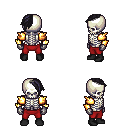
a pixel art fantasy rpg character, male body template, skeleton, gold arm armor, red pants, raven long mohawk hairstyle, metal gloves, black shoes, four views (front, back, left, right), 2x2 character sprite sheet, small pixel art, hard edges, no anti-aliasing